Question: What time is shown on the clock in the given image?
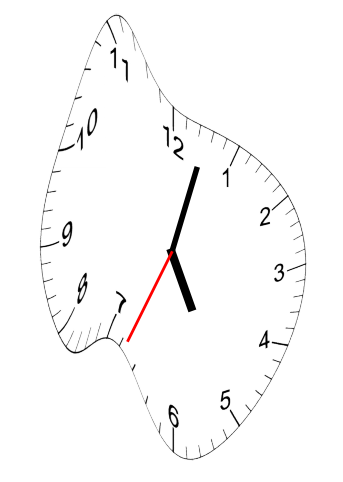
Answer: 05:02:34